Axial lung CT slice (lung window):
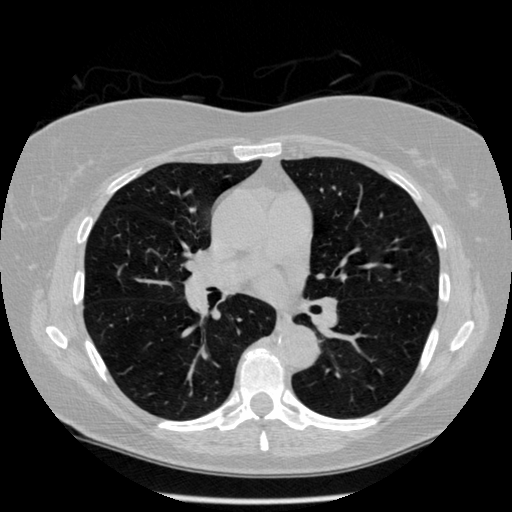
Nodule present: no